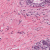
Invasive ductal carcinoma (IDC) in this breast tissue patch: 0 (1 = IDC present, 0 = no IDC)